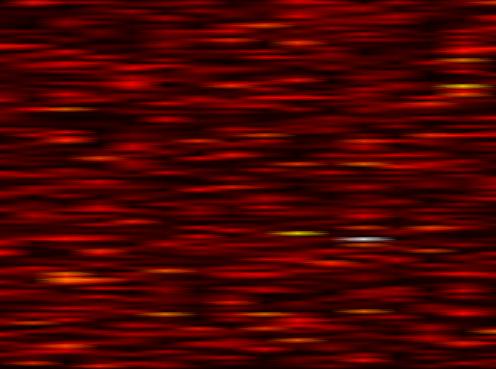
Label: FOFDM